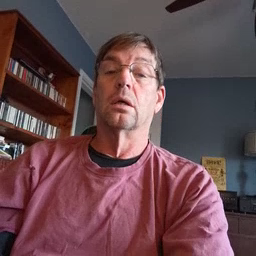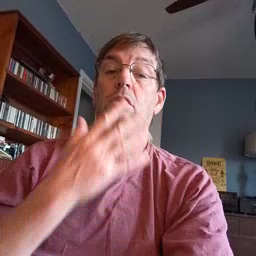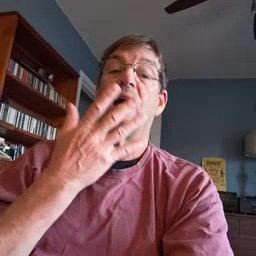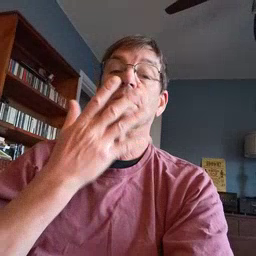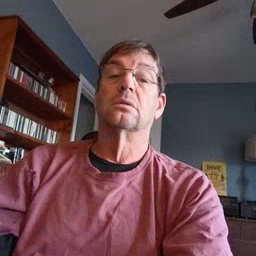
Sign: grass